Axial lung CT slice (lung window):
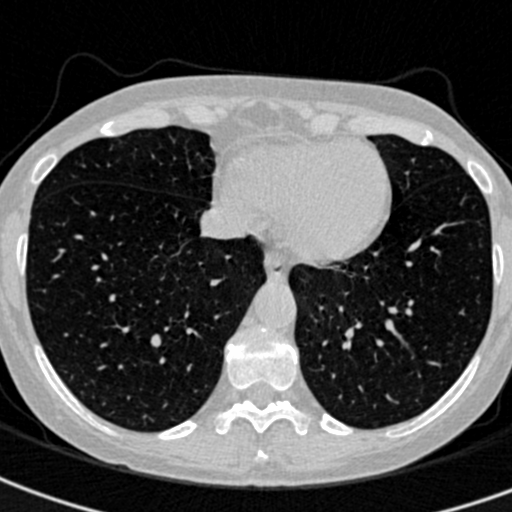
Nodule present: no